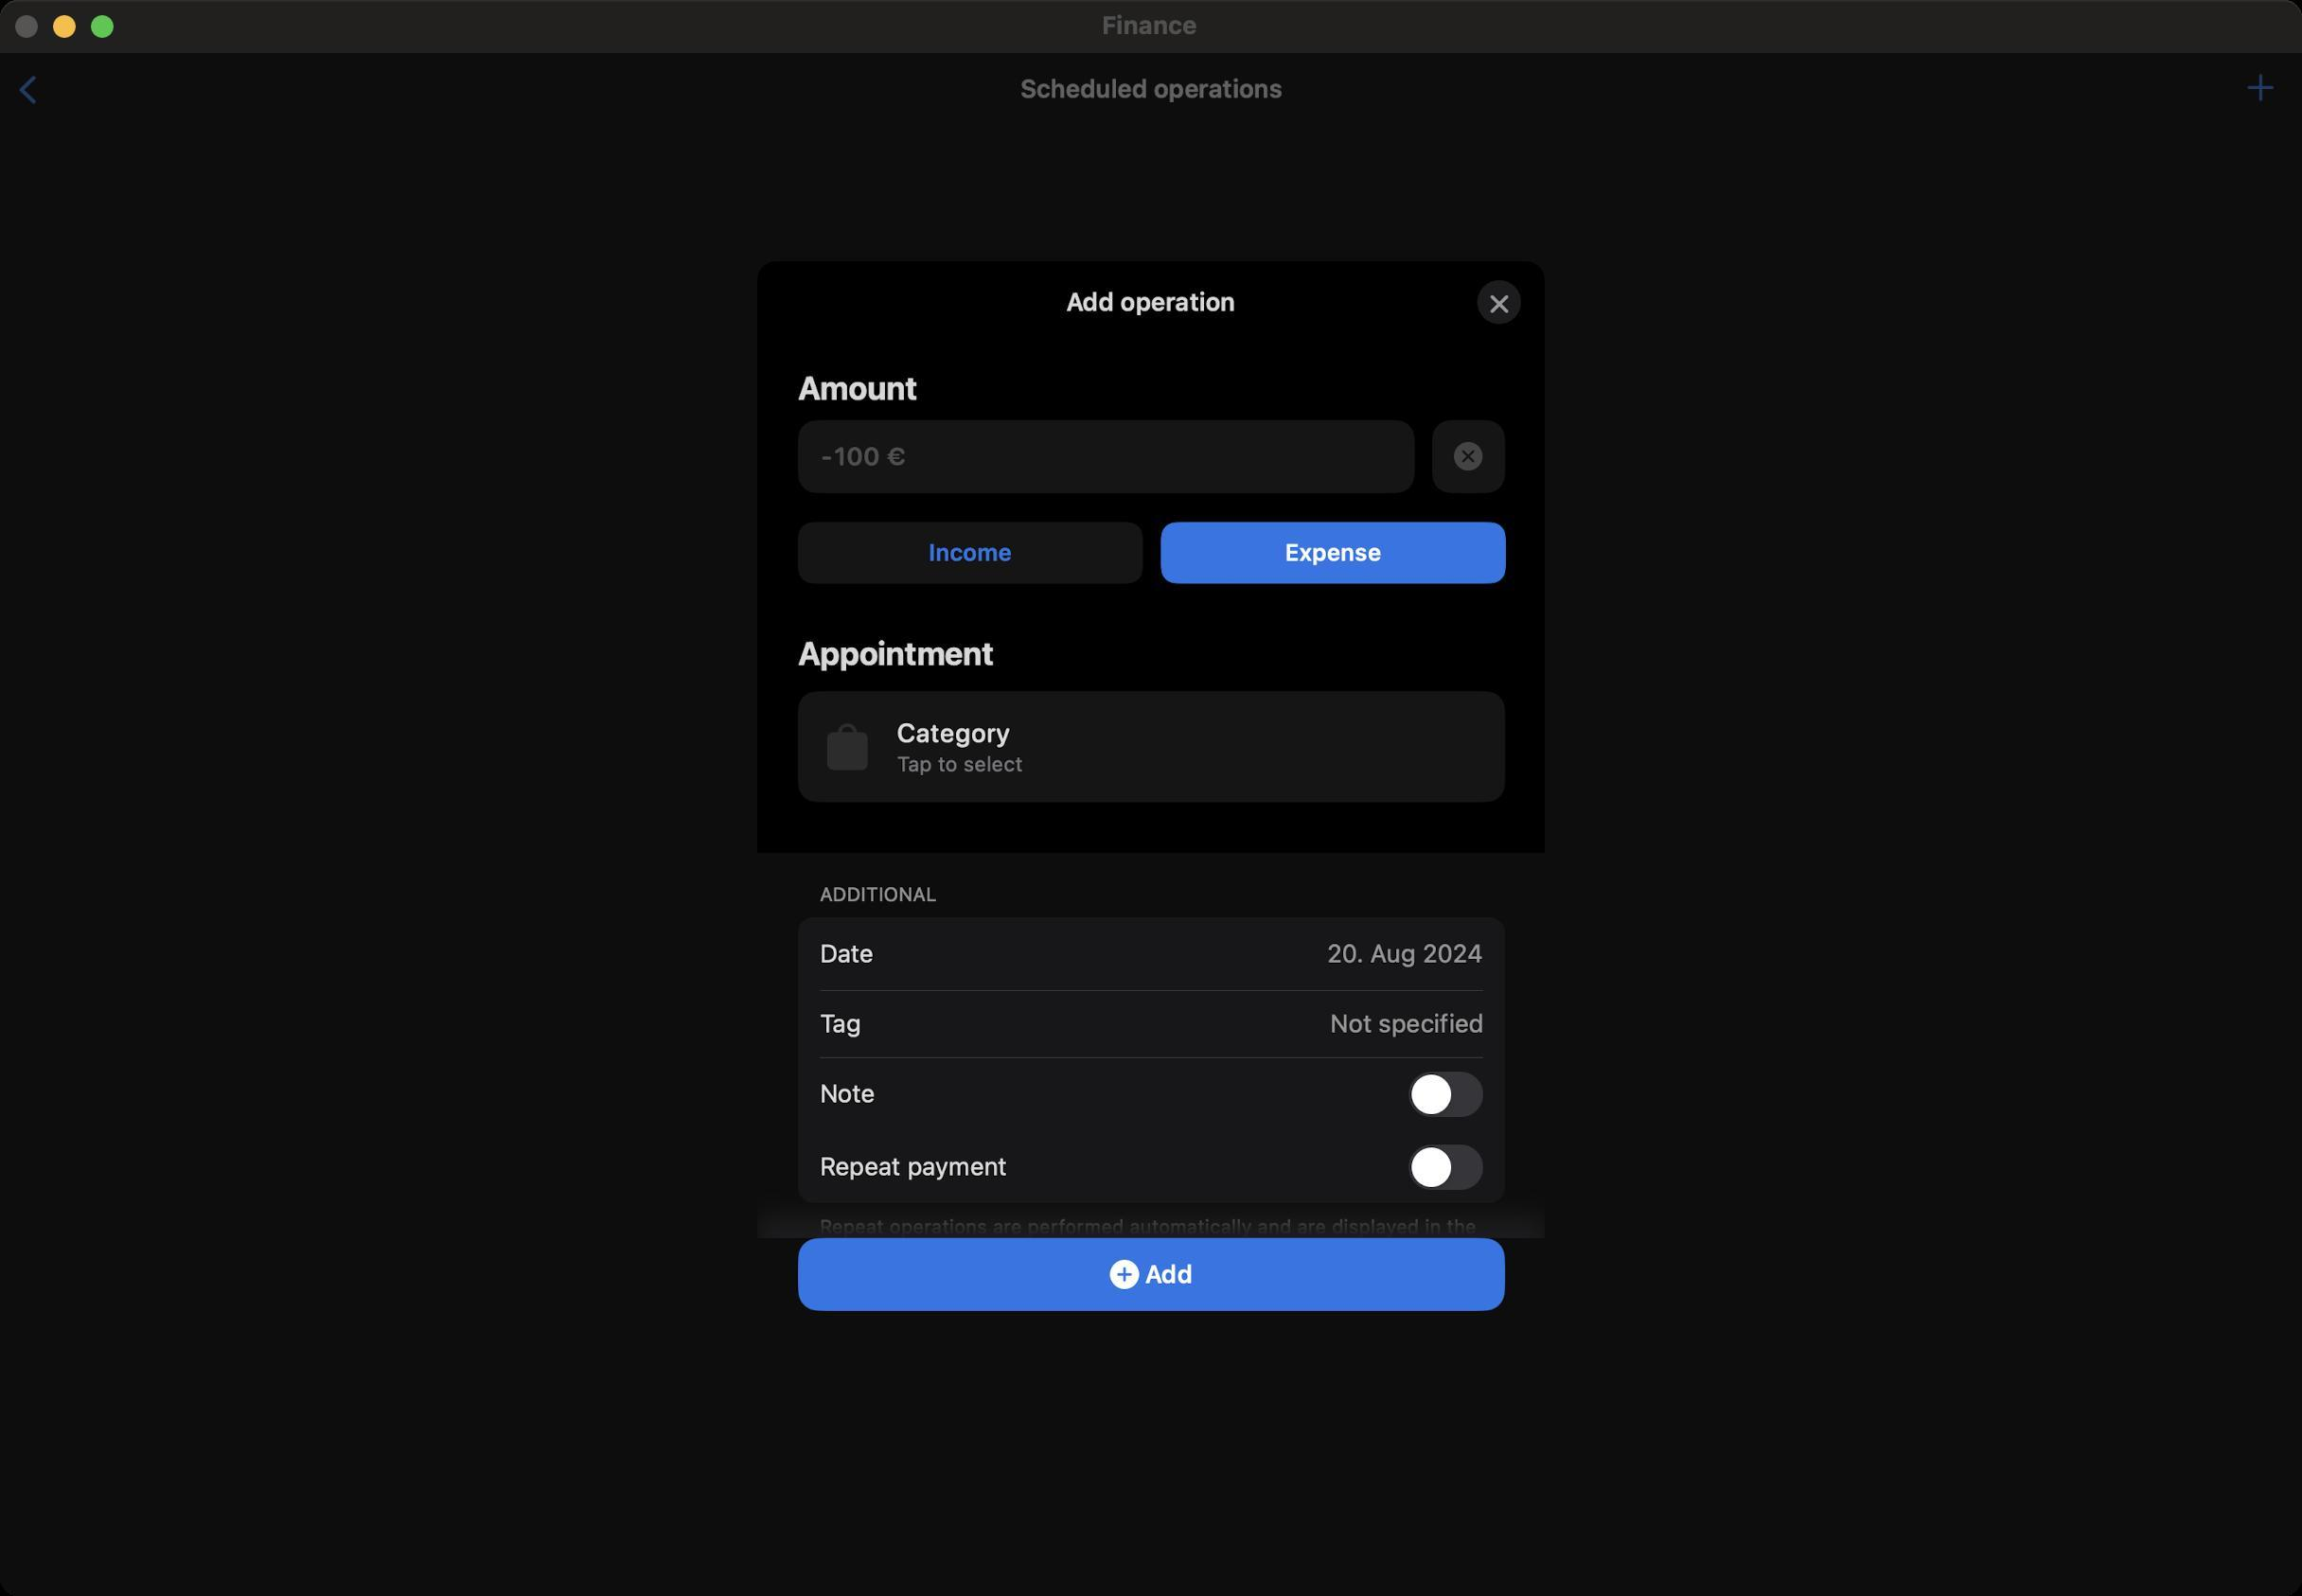
Accessibility tree:
{"name": "Finance", "role": "AXWindow", "description": null, "role_description": "standard window", "value": null, "position": "294.00;94.00", "size": "1216;843", "children": [{"name": null, "role": "AXGroup", "description": null, "role_description": "group", "value": null, "position": "0.00;0.00", "size": "1216;843", "children": [{"name": null, "role": "AXGroup", "description": null, "role_description": "group", "value": null, "position": "0.00;0.00", "size": "1217;843", "children": []}]}, {"name": null, "role": "AXButton", "description": null, "role_description": "close button", "value": null, "position": "7.00;6.00", "size": "14;16", "children": []}, {"name": null, "role": "AXButton", "description": null, "role_description": "zoom button", "value": null, "position": "47.00;6.00", "size": "14;16", "children": [{"name": null, "role": "AXGroup", "description": null, "role_description": "group", "value": null, "position": "47.00;6.00", "size": "14;16", "children": [{"name": null, "role": "AXGroup", "description": null, "role_description": "group", "value": null, "position": "47.00;6.00", "size": "14;16", "children": []}]}]}, {"name": null, "role": "AXButton", "description": null, "role_description": "minimize button", "value": null, "position": "27.00;6.00", "size": "14;16", "children": []}, {"name": null, "role": "AXStaticText", "description": null, "role_description": "text", "value": "Finance", "position": "580.00;5.00", "size": "55;16", "children": []}, {"name": null, "role": "AXSheet", "description": null, "role_description": "sheet", "value": null, "position": "400.00;138.00", "size": "416;567", "children": [{"name": null, "role": "AXGroup", "description": null, "role_description": "group", "value": null, "position": "400.00;138.00", "size": "416;567", "children": [{"name": null, "role": "AXGroup", "description": null, "role_description": "group", "value": null, "position": "400.00;138.00", "size": "417;567", "children": [{"name": null, "role": "AXGroup", "description": null, "role_description": "Nav bar", "value": null, "position": "400.00;138.00", "size": "417;43", "children": [{"name": null, "role": "AXHeading", "description": "Add operation", "role_description": "heading", "value": null, "position": "563.24;151.86", "size": "90;16", "children": []}, {"name": null, "role": "AXButton", "description": "close", "role_description": "button", "value": null, "position": "774.22;142.62", "size": "33;34", "children": []}]}, {"name": null, "role": "AXGroup", "description": null, "role_description": "group", "value": null, "position": "400.00;138.00", "size": "417;567", "children": [{"name": null, "role": "AXGroup", "description": null, "role_description": "group", "value": null, "position": "400.00;138.00", "size": "417;567", "children": [{"name": null, "role": "AXGroup", "description": null, "role_description": "group", "value": null, "position": "421.56;194.98", "size": "373;22", "children": [{"name": null, "role": "AXGroup", "description": null, "role_description": "group", "value": null, "position": "421.56;194.98", "size": "373;20", "children": [{"name": null, "role": "AXStaticText", "description": "Amount", "role_description": "text", "value": null, "position": "421.56;194.98", "size": "373;20", "children": []}]}]}, {"name": null, "role": "AXTextField", "description": null, "role_description": "text field", "value": "", "position": "421.56;221.93", "size": "326;38", "children": []}, {"name": null, "role": "AXStaticText", "description": "-", "role_description": "text", "value": null, "position": "433.88;221.93", "size": "7;38", "children": []}, {"name": null, "role": "AXButton", "description": "clearField", "role_description": "button", "value": null, "position": "756.51;221.93", "size": "38;38", "children": []}, {"name": null, "role": "AXGroup", "description": null, "role_description": "group", "value": null, "position": "421.56;275.83", "size": "373;32", "children": [{"name": null, "role": "AXButton", "description": "Income", "role_description": "button", "value": null, "position": "421.56;275.83", "size": "182;32", "children": []}, {"name": null, "role": "AXButton", "description": "Expense", "role_description": "button", "value": null, "position": "613.29;275.83", "size": "182;32", "children": []}]}, {"name": null, "role": "AXGroup", "description": null, "role_description": "group", "value": null, "position": "421.56;335.12", "size": "373;22", "children": [{"name": null, "role": "AXGroup", "description": null, "role_description": "group", "value": null, "position": "421.56;335.12", "size": "373;20", "children": [{"name": null, "role": "AXStaticText", "description": "Appointment", "role_description": "text", "value": null, "position": "421.56;335.12", "size": "373;20", "children": []}]}]}, {"name": null, "role": "AXGroup", "description": null, "role_description": "group", "value": null, "position": "473.92;379.01", "size": "310;31", "children": [{"name": null, "role": "AXStaticText", "description": "Category", "role_description": "text", "value": null, "position": "473.92;379.01", "size": "310;16", "children": []}, {"name": null, "role": "AXStaticText", "description": "Tap to select", "role_description": "text", "value": null, "position": "473.92;396.72", "size": "310;13", "children": []}]}, {"name": null, "role": "AXStaticText", "description": "ADDITIONAL", "role_description": "text", "value": null, "position": "433.11;466.02", "size": "350;12", "children": []}, {"name": null, "role": "AXStaticText", "description": "Date", "role_description": "text", "value": null, "position": "433.11;496.05", "size": "28;15", "children": []}, {"name": null, "role": "AXStaticText", "description": "20. Aug 2024", "role_description": "text", "value": null, "position": "701.07;496.05", "size": "82;15", "children": []}, {"name": null, "role": "AXStaticText", "description": "Tag", "role_description": "text", "value": null, "position": "433.11;523.00", "size": "22;35", "children": []}, {"name": null, "role": "AXGroup", "description": null, "role_description": "group", "value": null, "position": "433.11;523.00", "size": "350;116", "children": [{"name": null, "role": "AXSlider", "description": null, "role_description": "slider", "value": 5000.0, "position": "514.73;494.12", "size": "104;173", "children": []}, {"name": null, "role": "AXSlider", "description": null, "role_description": "slider", "value": 4979.0, "position": "622.53;494.12", "size": "38;173", "children": []}, {"name": null, "role": "AXSlider", "description": null, "role_description": "slider", "value": 2020.0, "position": "664.11;494.12", "size": "38;173", "children": []}]}, {"name": null, "role": "AXStaticText", "description": "Not specified", "role_description": "text", "value": null, "position": "459.29;523.00", "size": "325;35", "children": []}, {"name": null, "role": "AXStaticText", "description": "Note", "role_description": "text", "value": null, "position": "433.11;569.97", "size": "29;15", "children": []}, {"name": null, "role": "AXCheckBox", "description": null, "role_description": "checkbox", "value": "0", "position": "744.19;566.12", "size": "39;24", "children": []}, {"name": null, "role": "AXTextField", "description": null, "role_description": "text field", "value": "", "position": "433.11;596.92", "size": "350;31", "children": []}, {"name": null, "role": "AXStaticText", "description": "Repeat payment", "role_description": "text", "value": null, "position": "433.11;608.47", "size": "99;15", "children": []}, {"name": null, "role": "AXCheckBox", "description": null, "role_description": "checkbox", "value": "0", "position": "744.19;604.62", "size": "39;24", "children": []}, {"name": null, "role": "AXButton", "description": "Repeat operations are performed automatically and are displayed in the \"Scheduled operations\" section. Available in premium", "role_description": "button", "value": null, "position": "433.11;641.58", "size": "350;25", "children": []}, {"name": null, "role": "AXGroup", "description": null, "role_description": "group", "value": null, "position": "433.11;643.12", "size": "350;38", "children": [{"name": null, "role": "AXGroup", "description": null, "role_description": "group", "value": null, "position": "434.65;646.97", "size": "168;31", "children": [{"name": null, "role": "AXStaticText", "description": "Retry", "role_description": "text", "value": null, "position": "434.65;646.97", "size": "168;15", "children": []}, {"name": null, "role": "AXStaticText", "description": "Monthly", "role_description": "text", "value": null, "position": "434.65;663.14", "size": "168;15", "children": []}]}, {"name": null, "role": "AXGroup", "description": null, "role_description": "group", "value": null, "position": "614.06;646.97", "size": "168;31", "children": [{"name": null, "role": "AXStaticText", "description": "Stop Repeater", "role_description": "text", "value": null, "position": "614.06;646.97", "size": "168;15", "children": []}, {"name": null, "role": "AXStaticText", "description": "Never", "role_description": "text", "value": null, "position": "614.06;663.14", "size": "168;15", "children": []}]}]}, {"name": null, "role": "AXButton", "description": "Add", "role_description": "button", "value": null, "position": "421.56;653.90", "size": "373;38", "children": []}]}]}]}]}]}, {"name": "Finance", "role": "AXWindow", "description": null, "role_description": "standard window", "value": null, "position": "294.00;94.00", "size": "1216;843", "children": [{"name": null, "role": "AXGroup", "description": null, "role_description": "group", "value": null, "position": "0.00;0.00", "size": "1216;843", "children": [{"name": null, "role": "AXGroup", "description": null, "role_description": "group", "value": null, "position": "0.00;0.00", "size": "1217;843", "children": []}]}, {"name": null, "role": "AXButton", "description": null, "role_description": "close button", "value": null, "position": "7.00;6.00", "size": "14;16", "children": []}, {"name": null, "role": "AXButton", "description": null, "role_description": "zoom button", "value": null, "position": "47.00;6.00", "size": "14;16", "children": [{"name": null, "role": "AXGroup", "description": null, "role_description": "group", "value": null, "position": "47.00;6.00", "size": "14;16", "children": [{"name": null, "role": "AXGroup", "description": null, "role_description": "group", "value": null, "position": "47.00;6.00", "size": "14;16", "children": []}]}]}, {"name": null, "role": "AXButton", "description": null, "role_description": "minimize button", "value": null, "position": "27.00;6.00", "size": "14;16", "children": []}, {"name": null, "role": "AXStaticText", "description": null, "role_description": "text", "value": "Finance", "position": "580.00;5.00", "size": "55;16", "children": []}, {"name": null, "role": "AXSheet", "description": null, "role_description": "sheet", "value": null, "position": "400.00;138.00", "size": "416;567", "children": [{"name": null, "role": "AXGroup", "description": null, "role_description": "group", "value": null, "position": "400.00;138.00", "size": "416;567", "children": [{"name": null, "role": "AXGroup", "description": null, "role_description": "group", "value": null, "position": "400.00;138.00", "size": "417;567", "children": [{"name": null, "role": "AXGroup", "description": null, "role_description": "Nav bar", "value": null, "position": "400.00;138.00", "size": "417;43", "children": [{"name": null, "role": "AXHeading", "description": "Add operation", "role_description": "heading", "value": null, "position": "563.24;151.86", "size": "90;16", "children": []}, {"name": null, "role": "AXButton", "description": "close", "role_description": "button", "value": null, "position": "774.22;142.62", "size": "33;34", "children": []}]}, {"name": null, "role": "AXGroup", "description": null, "role_description": "group", "value": null, "position": "400.00;138.00", "size": "417;567", "children": [{"name": null, "role": "AXGroup", "description": null, "role_description": "group", "value": null, "position": "400.00;138.00", "size": "417;567", "children": [{"name": null, "role": "AXGroup", "description": null, "role_description": "group", "value": null, "position": "421.56;194.98", "size": "373;22", "children": [{"name": null, "role": "AXGroup", "description": null, "role_description": "group", "value": null, "position": "421.56;194.98", "size": "373;20", "children": [{"name": null, "role": "AXStaticText", "description": "Amount", "role_description": "text", "value": null, "position": "421.56;194.98", "size": "373;20", "children": []}]}]}, {"name": null, "role": "AXTextField", "description": null, "role_description": "text field", "value": "", "position": "421.56;221.93", "size": "326;38", "children": []}, {"name": null, "role": "AXStaticText", "description": "-", "role_description": "text", "value": null, "position": "433.88;221.93", "size": "7;38", "children": []}, {"name": null, "role": "AXButton", "description": "clearField", "role_description": "button", "value": null, "position": "756.51;221.93", "size": "38;38", "children": []}, {"name": null, "role": "AXGroup", "description": null, "role_description": "group", "value": null, "position": "421.56;275.83", "size": "373;32", "children": [{"name": null, "role": "AXButton", "description": "Income", "role_description": "button", "value": null, "position": "421.56;275.83", "size": "182;32", "children": []}, {"name": null, "role": "AXButton", "description": "Expense", "role_description": "button", "value": null, "position": "613.29;275.83", "size": "182;32", "children": []}]}, {"name": null, "role": "AXGroup", "description": null, "role_description": "group", "value": null, "position": "421.56;335.12", "size": "373;22", "children": [{"name": null, "role": "AXGroup", "description": null, "role_description": "group", "value": null, "position": "421.56;335.12", "size": "373;20", "children": [{"name": null, "role": "AXStaticText", "description": "Appointment", "role_description": "text", "value": null, "position": "421.56;335.12", "size": "373;20", "children": []}]}]}, {"name": null, "role": "AXGroup", "description": null, "role_description": "group", "value": null, "position": "473.92;379.01", "size": "310;31", "children": [{"name": null, "role": "AXStaticText", "description": "Category", "role_description": "text", "value": null, "position": "473.92;379.01", "size": "310;16", "children": []}, {"name": null, "role": "AXStaticText", "description": "Tap to select", "role_description": "text", "value": null, "position": "473.92;396.72", "size": "310;13", "children": []}]}, {"name": null, "role": "AXStaticText", "description": "ADDITIONAL", "role_description": "text", "value": null, "position": "433.11;466.02", "size": "350;12", "children": []}, {"name": null, "role": "AXStaticText", "description": "Date", "role_description": "text", "value": null, "position": "433.11;496.05", "size": "28;15", "children": []}, {"name": null, "role": "AXStaticText", "description": "20. Aug 2024", "role_description": "text", "value": null, "position": "701.07;496.05", "size": "82;15", "children": []}, {"name": null, "role": "AXStaticText", "description": "Tag", "role_description": "text", "value": null, "position": "433.11;523.00", "size": "22;35", "children": []}, {"name": null, "role": "AXGroup", "description": null, "role_description": "group", "value": null, "position": "433.11;523.00", "size": "350;116", "children": [{"name": null, "role": "AXSlider", "description": null, "role_description": "slider", "value": 5000.0, "position": "514.73;494.12", "size": "104;173", "children": []}, {"name": null, "role": "AXSlider", "description": null, "role_description": "slider", "value": 4979.0, "position": "622.53;494.12", "size": "38;173", "children": []}, {"name": null, "role": "AXSlider", "description": null, "role_description": "slider", "value": 2020.0, "position": "664.11;494.12", "size": "38;173", "children": []}]}, {"name": null, "role": "AXStaticText", "description": "Not specified", "role_description": "text", "value": null, "position": "459.29;523.00", "size": "325;35", "children": []}, {"name": null, "role": "AXStaticText", "description": "Note", "role_description": "text", "value": null, "position": "433.11;569.97", "size": "29;15", "children": []}, {"name": null, "role": "AXCheckBox", "description": null, "role_description": "checkbox", "value": "0", "position": "744.19;566.12", "size": "39;24", "children": []}, {"name": null, "role": "AXTextField", "description": null, "role_description": "text field", "value": "", "position": "433.11;596.92", "size": "350;31", "children": []}, {"name": null, "role": "AXStaticText", "description": "Repeat payment", "role_description": "text", "value": null, "position": "433.11;608.47", "size": "99;15", "children": []}, {"name": null, "role": "AXCheckBox", "description": null, "role_description": "checkbox", "value": "0", "position": "744.19;604.62", "size": "39;24", "children": []}, {"name": null, "role": "AXButton", "description": "Repeat operations are performed automatically and are displayed in the \"Scheduled operations\" section. Available in premium", "role_description": "button", "value": null, "position": "433.11;641.58", "size": "350;25", "children": []}, {"name": null, "role": "AXGroup", "description": null, "role_description": "group", "value": null, "position": "433.11;643.12", "size": "350;38", "children": [{"name": null, "role": "AXGroup", "description": null, "role_description": "group", "value": null, "position": "434.65;646.97", "size": "168;31", "children": [{"name": null, "role": "AXStaticText", "description": "Retry", "role_description": "text", "value": null, "position": "434.65;646.97", "size": "168;15", "children": []}, {"name": null, "role": "AXStaticText", "description": "Monthly", "role_description": "text", "value": null, "position": "434.65;663.14", "size": "168;15", "children": []}]}, {"name": null, "role": "AXGroup", "description": null, "role_description": "group", "value": null, "position": "614.06;646.97", "size": "168;31", "children": [{"name": null, "role": "AXStaticText", "description": "Stop Repeater", "role_description": "text", "value": null, "position": "614.06;646.97", "size": "168;15", "children": []}, {"name": null, "role": "AXStaticText", "description": "Never", "role_description": "text", "value": null, "position": "614.06;663.14", "size": "168;15", "children": []}]}]}, {"name": null, "role": "AXButton", "description": "Add", "role_description": "button", "value": null, "position": "421.56;653.90", "size": "373;38", "children": []}]}]}]}]}]}]}]}